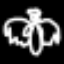
Label: angel